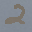
Label: 2